Aerial crown-view tile of a tropical tree (Barro Colorado Island, Panama), acquired 20250616:
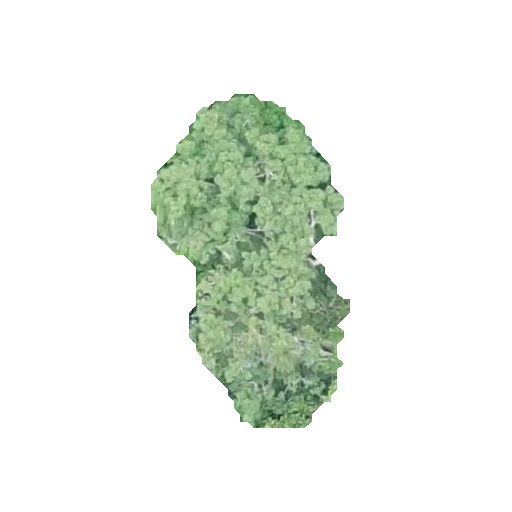
Species: Ceiba pentandra
GBIF accepted scientific name: Ceiba pentandra
Crown area: 64.927 m²